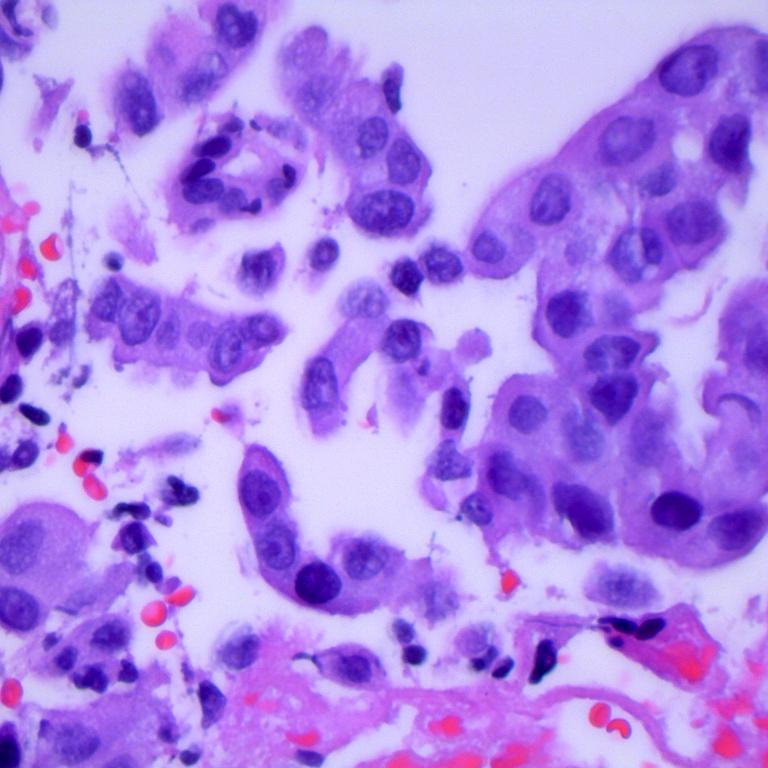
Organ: lung
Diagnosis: adenocarcinomas